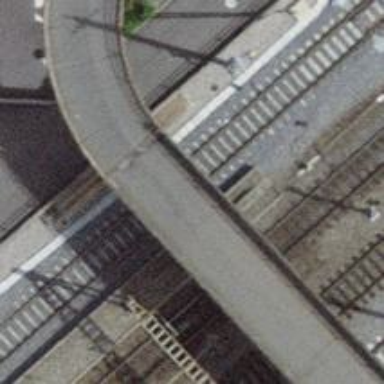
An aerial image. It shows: Railway track with contact lines for electrification.